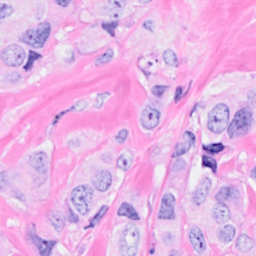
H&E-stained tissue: Breast